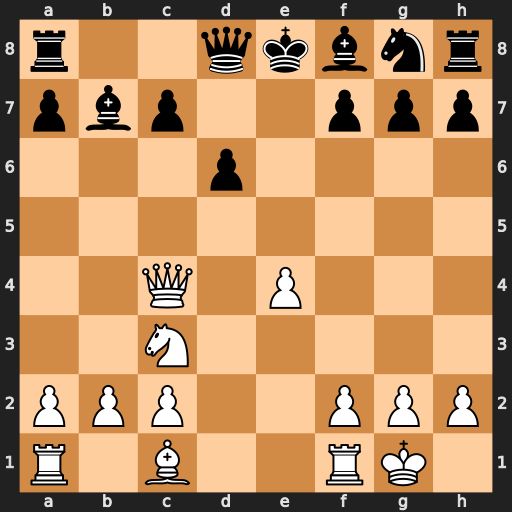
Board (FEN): r2qkbnr/pbp2ppp/3p4/8/2Q1P3/2N5/PPP2PPP/R1B2RK1
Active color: w
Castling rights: kq
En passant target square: -
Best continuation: Qb5+ c6 Qxb7